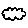
Label: cloud